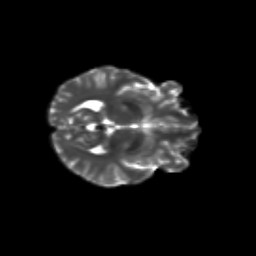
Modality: T2w
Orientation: axial
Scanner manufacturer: siemens
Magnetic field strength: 3 T
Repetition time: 9.2 s
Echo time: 0.084 s